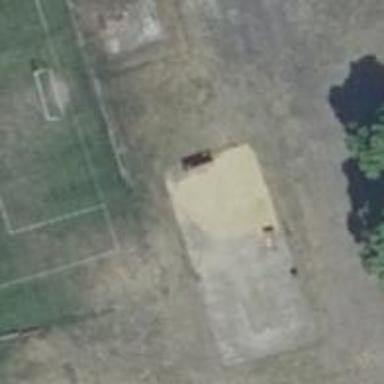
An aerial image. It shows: Dirt volleyball pitch for leisure land activities.